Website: lowes
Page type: newsletter-management
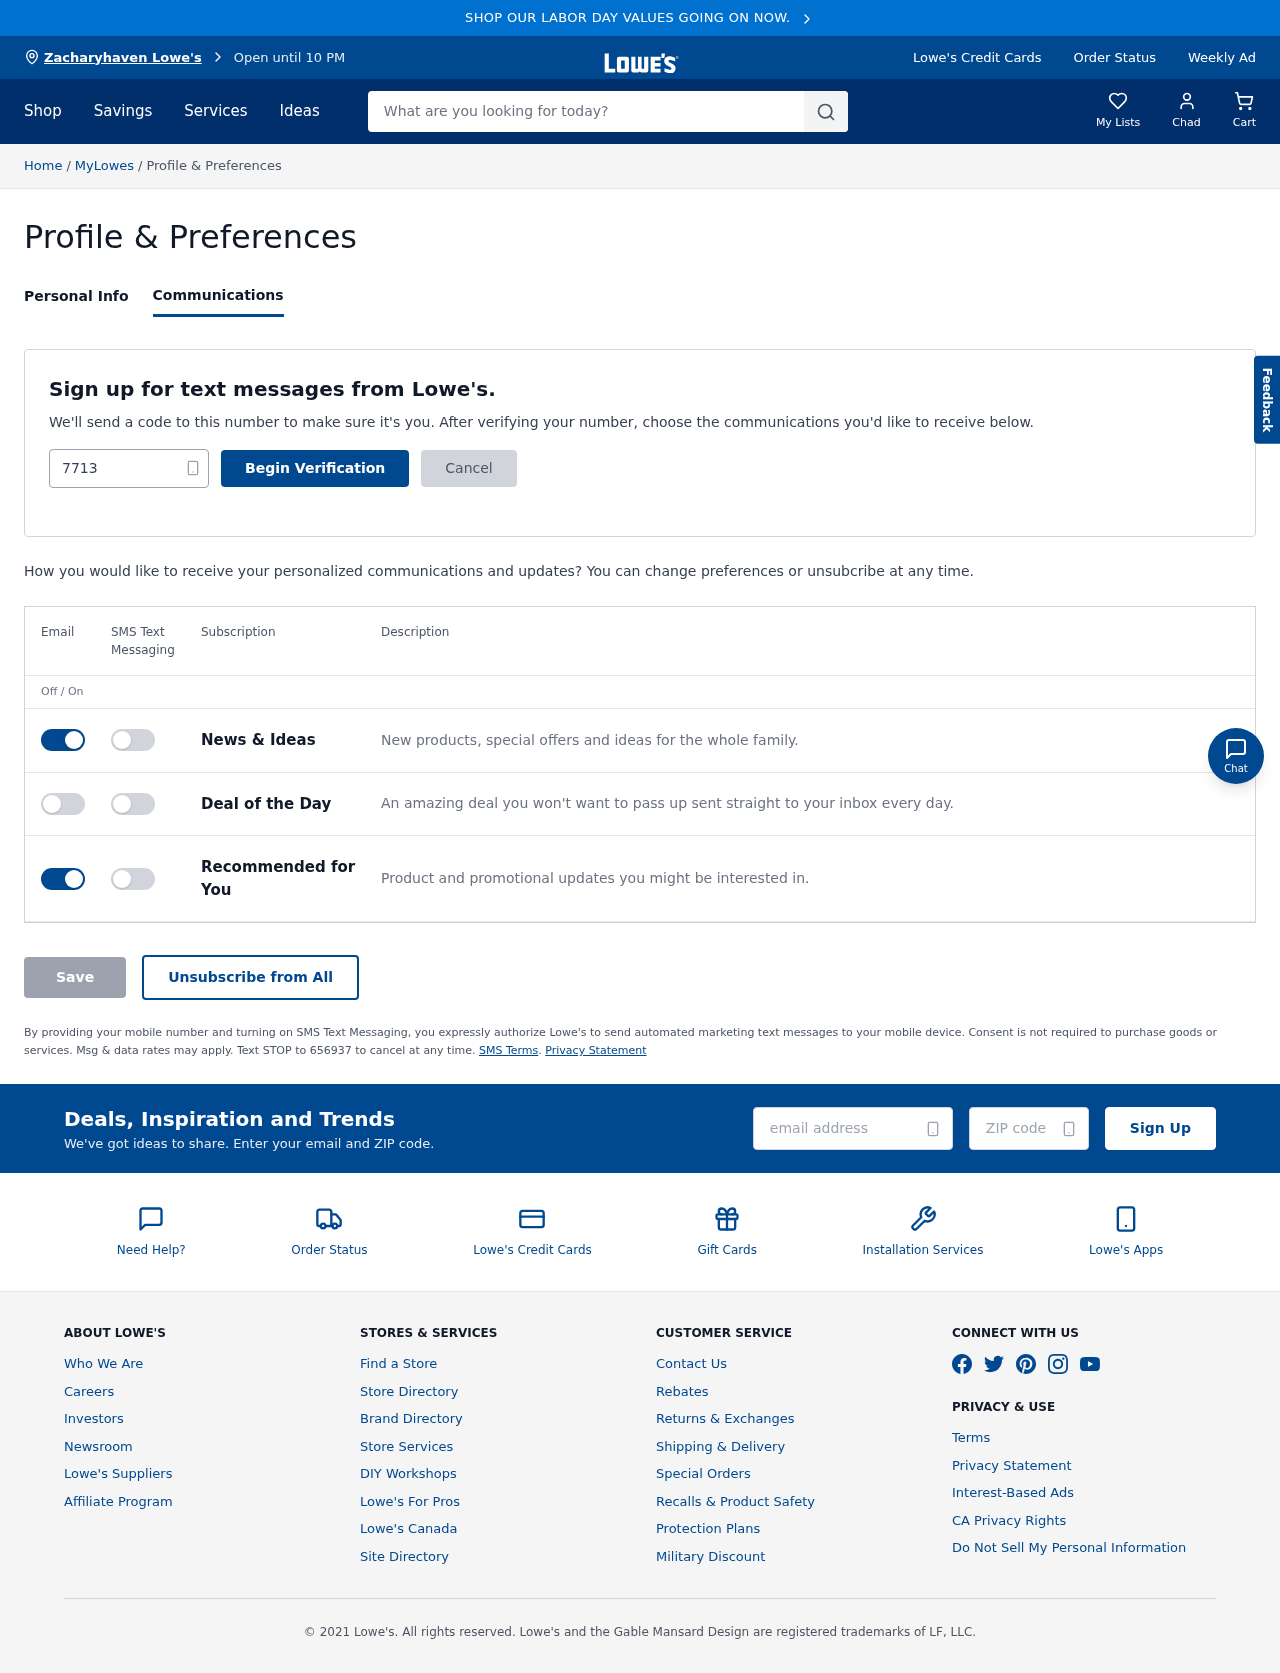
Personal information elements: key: PII_CITY
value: Zacharyhaven Lowe's
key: PII_EMAIL
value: cmartin@yahoo.com
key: PII_FIRSTNAME
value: Chad
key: PII_PHONE
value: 7713937476
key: PII_POSTCODE
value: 05946
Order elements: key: ORDER_NUM_ITEMS
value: Cart
Search elements: key: HEADER_SEARCH
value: What are you looking for today?